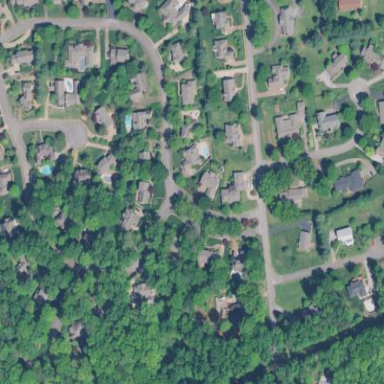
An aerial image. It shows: Residential area consisting of single-family homes.